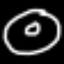
Label: donut